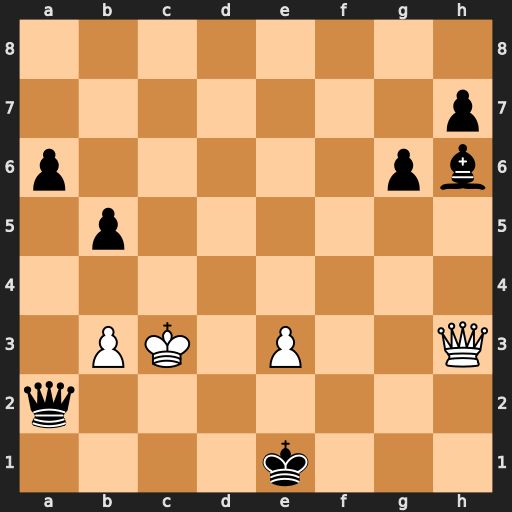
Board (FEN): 8/7p/p5pb/1p6/8/1PK1P2Q/q7/4k3
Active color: w
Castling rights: -
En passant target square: -
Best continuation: Qh1+ Kf2 Qh2+ Kxe3 Qxa2